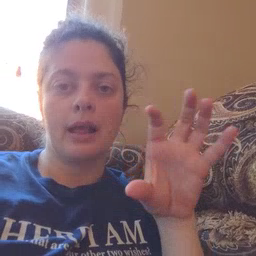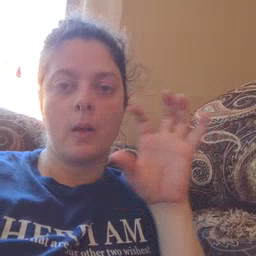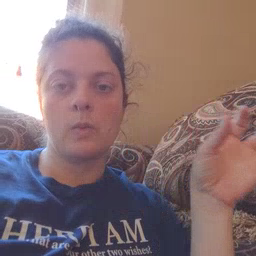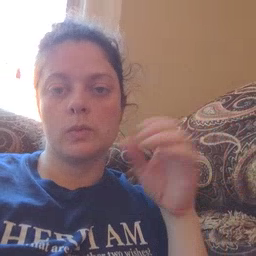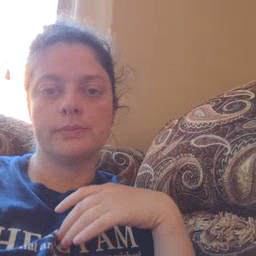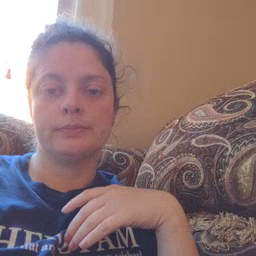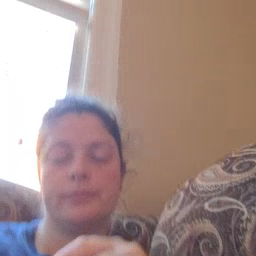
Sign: cloud